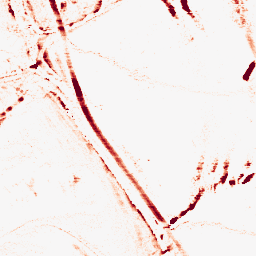
Category: morphological
Decomposition family: morphological_rect
Decomposition parameters: operation: opening
width: 10
height: 3
Upsampling method: sinc_hamming
Upsampling parameters: scale: 8
kernel_size: 16
Upsampling scale: 8